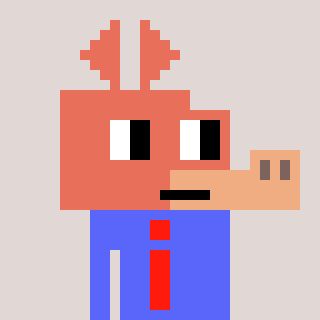
a pixel art character with square orange glasses, a aardvark-shaped head and a purple-colored body on a warm background